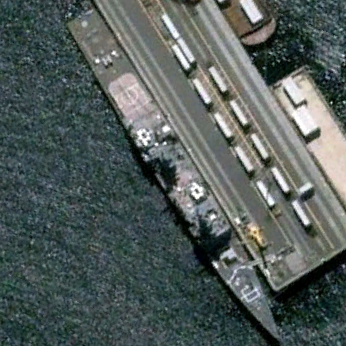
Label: cruiser